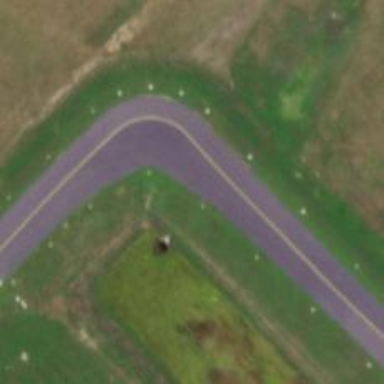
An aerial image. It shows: Image of taxiway at airport.